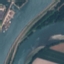
Land use / land cover: River